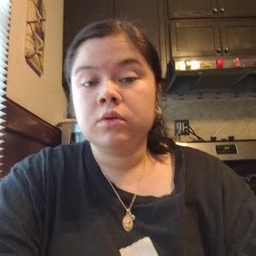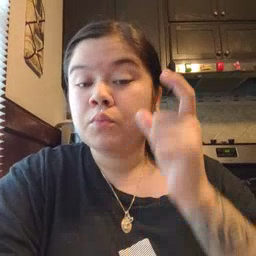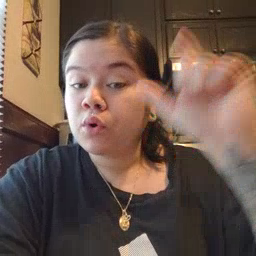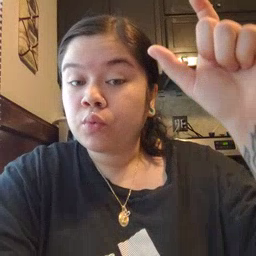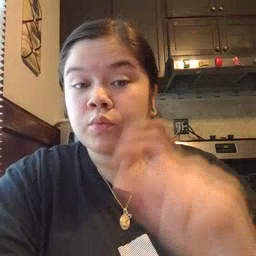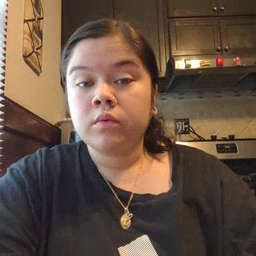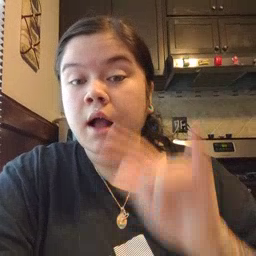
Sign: moon